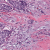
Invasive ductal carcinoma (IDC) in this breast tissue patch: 1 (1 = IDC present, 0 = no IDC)